Aerial crown-view tile of a tropical tree (Barro Colorado Island, Panama), acquired 20241112:
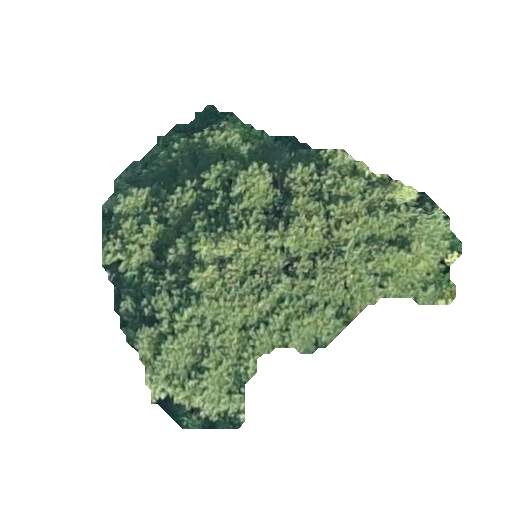
Species: Jacaranda copaia
GBIF accepted scientific name: Jacaranda copaia
Crown area: 108.133 m²